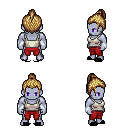
a pixel art fantasy rpg character, male body template, dark elf, purple skin, white pirate shirt, red pants, blonde short topknot hairstyle, white cloth bracers, black slippers, four views (front, back, left, right), 2x2 character sprite sheet, small pixel art, hard edges, no anti-aliasing